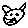
Label: cat